Field crop: maize
Growth stage: 1
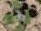
Species: chenopodium